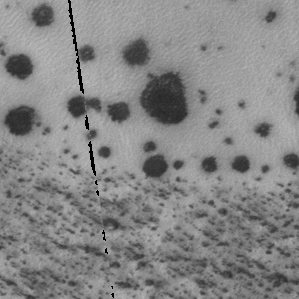
Label: frost